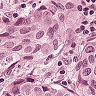
Metastatic tissue present: yes